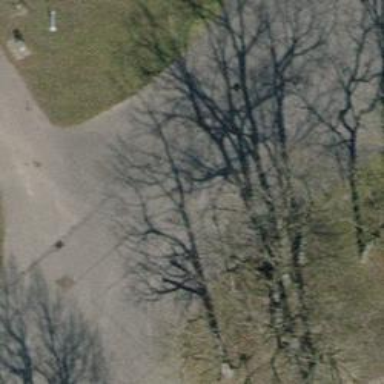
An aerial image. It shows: Pedestrian road.